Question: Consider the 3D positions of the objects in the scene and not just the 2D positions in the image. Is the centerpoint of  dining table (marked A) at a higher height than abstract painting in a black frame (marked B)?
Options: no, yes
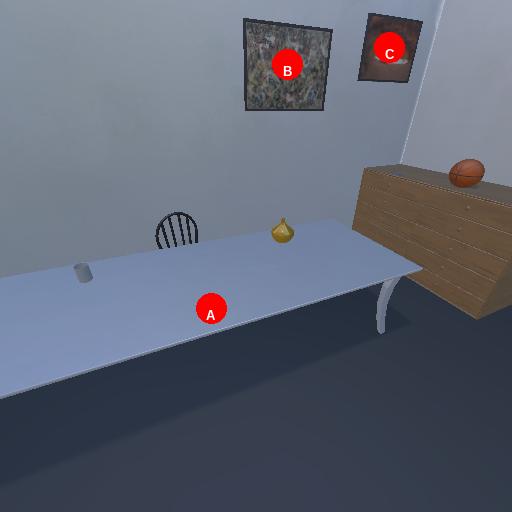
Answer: no